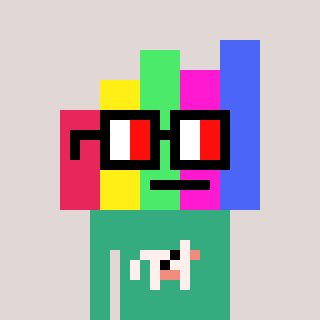
a pixel art character with square glasses with black frames and red eyes, a bar chart-shaped head and a teal-colored body on a warm background